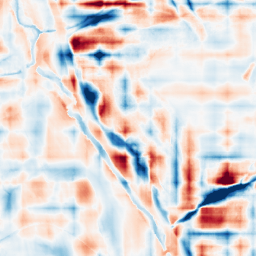
Category: wavelet
Decomposition family: wavelet_reverse_biorthogonal
Decomposition parameters: wavelet: rbio2.4
level: 5
Upsampling method: cubic_catmull_rom
Upsampling parameters: scale: 2
Upsampling scale: 2